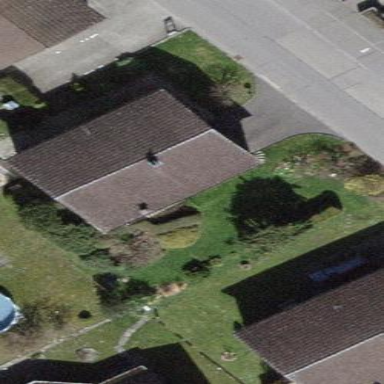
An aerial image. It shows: Simple house.